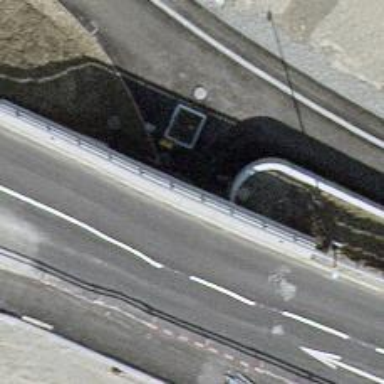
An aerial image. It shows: Cycleway with asphalt surface passing through tunnel.